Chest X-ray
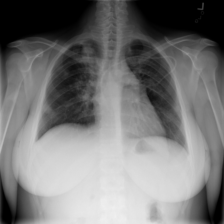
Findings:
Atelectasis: negative
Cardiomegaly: negative
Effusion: negative
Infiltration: negative
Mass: positive
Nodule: negative
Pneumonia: negative
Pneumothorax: negative
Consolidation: positive
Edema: negative
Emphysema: negative
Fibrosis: negative
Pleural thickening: negative
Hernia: negative